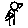
Label: bird